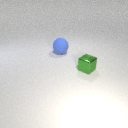
small green metal cube to the right of large blue rubber sphere